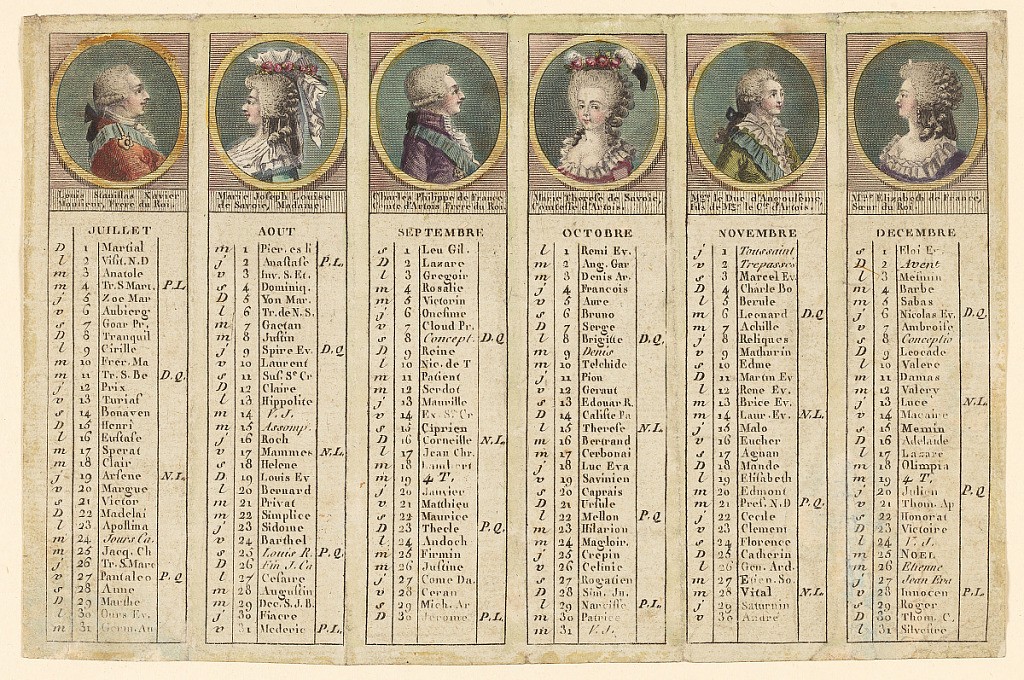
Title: Almanac for the Second Half of the Year 1792
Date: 1791
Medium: Letterpress, engraving, brush and wash on laid paper
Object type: Print
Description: Scheme as -5. Represented are: Louis XVIII "Louis Stanislas Xavier / Monsieur, Frere du Roi" (1755-1824); his wife "Marie Joseph Louise / de Savoir, Madame."; "Charles [X] Philippe de France / Comte d'Artois Frere due Roi" (1857-1836); his wife "Marie Therese de Savoire, / Comtesse d'Artois"; their son "Mgr le Duc d'Angoulême, / fils de Mgr le Cte. d'Artois" (1775-1844); princess "Mlle Elizabeth de France, / Soeur du Roi".